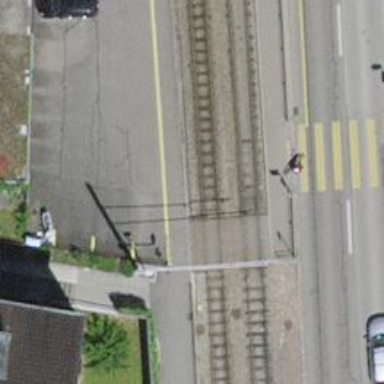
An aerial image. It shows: Asphalt footway.